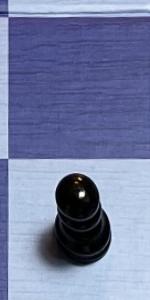
Label: Pawn_Black